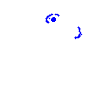
Particle: pion